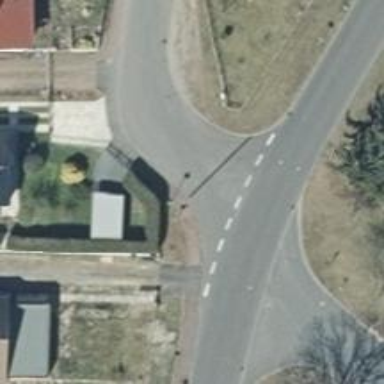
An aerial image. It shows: Tertiary road with asphalt surface.